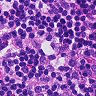
Metastatic tissue present: no